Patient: sex M, age 62
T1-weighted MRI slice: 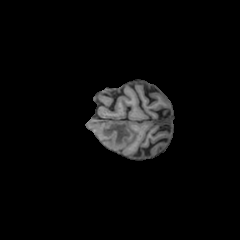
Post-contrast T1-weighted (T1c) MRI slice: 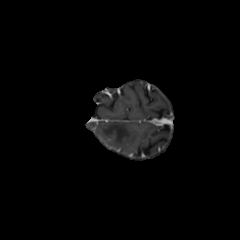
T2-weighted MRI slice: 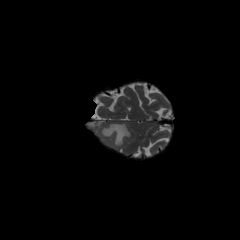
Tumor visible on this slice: yes
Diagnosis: Glioblastoma, IDH-wildtype
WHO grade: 4